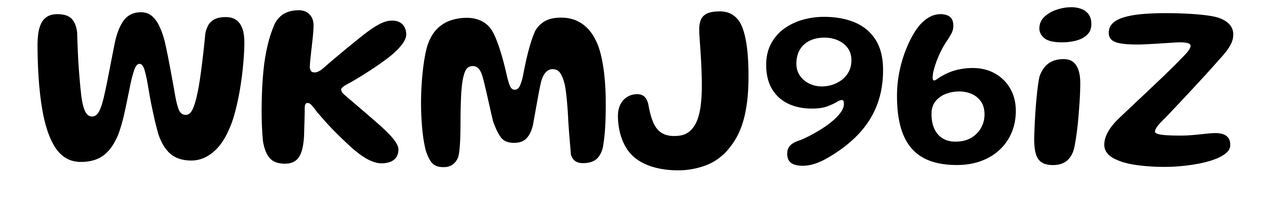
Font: Gluten_Medium